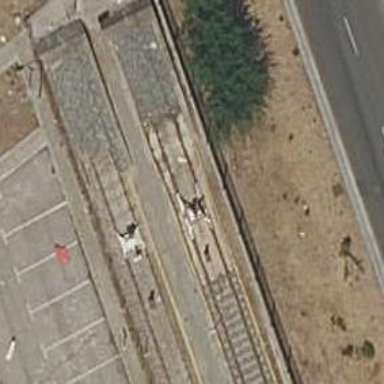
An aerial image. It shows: Railway buffer stop.